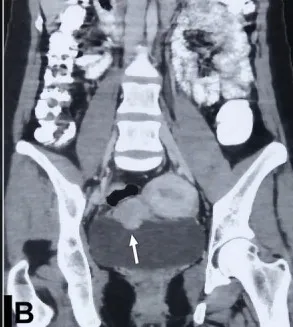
Coronal contrast enhanced CT abdomen reveal nodular, polypoidal enhancing mass (white arrow) arising from right posterior wall of urinary bladder.
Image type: radiology (ct)